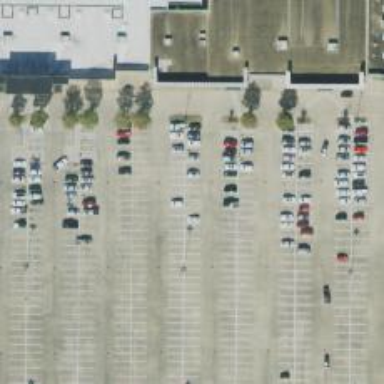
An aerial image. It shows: Parking space is available.